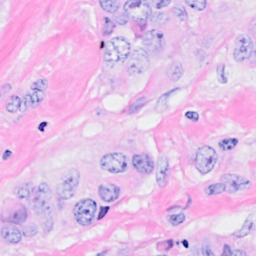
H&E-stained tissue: Breast